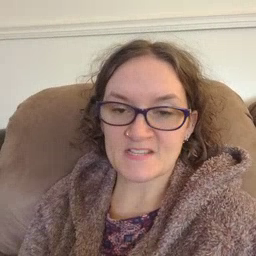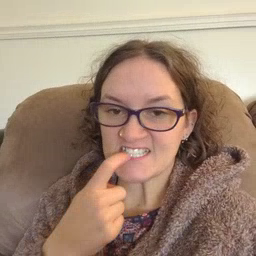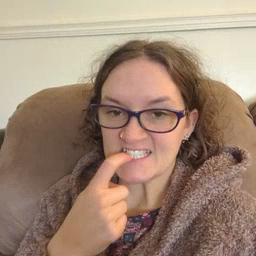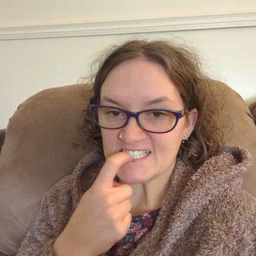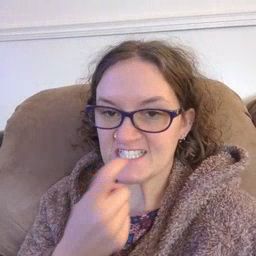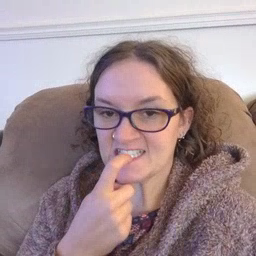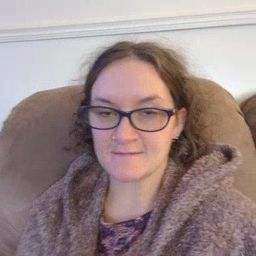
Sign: glasswindow